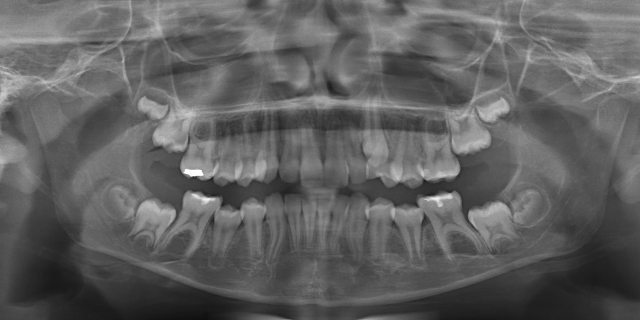
adult